Question: I have SSRS 2008 R2 installed with a custom security sublayer. When logging into the client side area of SSRS via the /ReportServer url, SSRS returns a basic virtual directory listing as seen here:

Obviously this looks rubbish for a client to see, but I'm currently at a loss for how to tart it up and apply my own branding and styling to it. How do I add header and footer images, other standard navigation, css etc to make it look like our corporate website?
Suggestions gratefully received, many thanks.
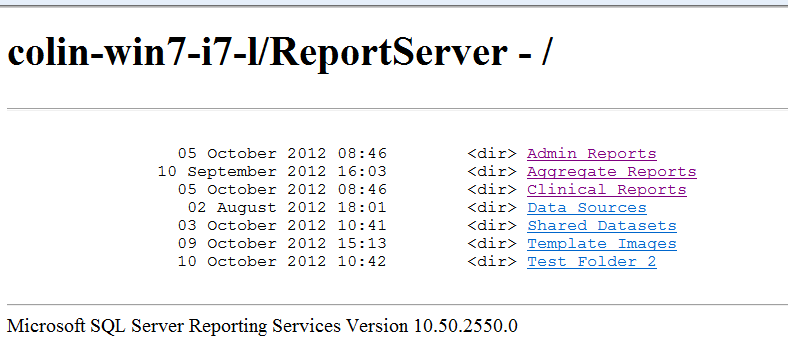
Answer: The actual server page is not meant to be changed...you want to go to 'http://yourURL/Reports' and change the actual report manager. The report manager has a CSS file that can be modified.
Report manager style sheet is available in 'C:\Program Files\Microsoft SQL Server\MSSQL.3\Reporting Services\ReportManager\Styles'